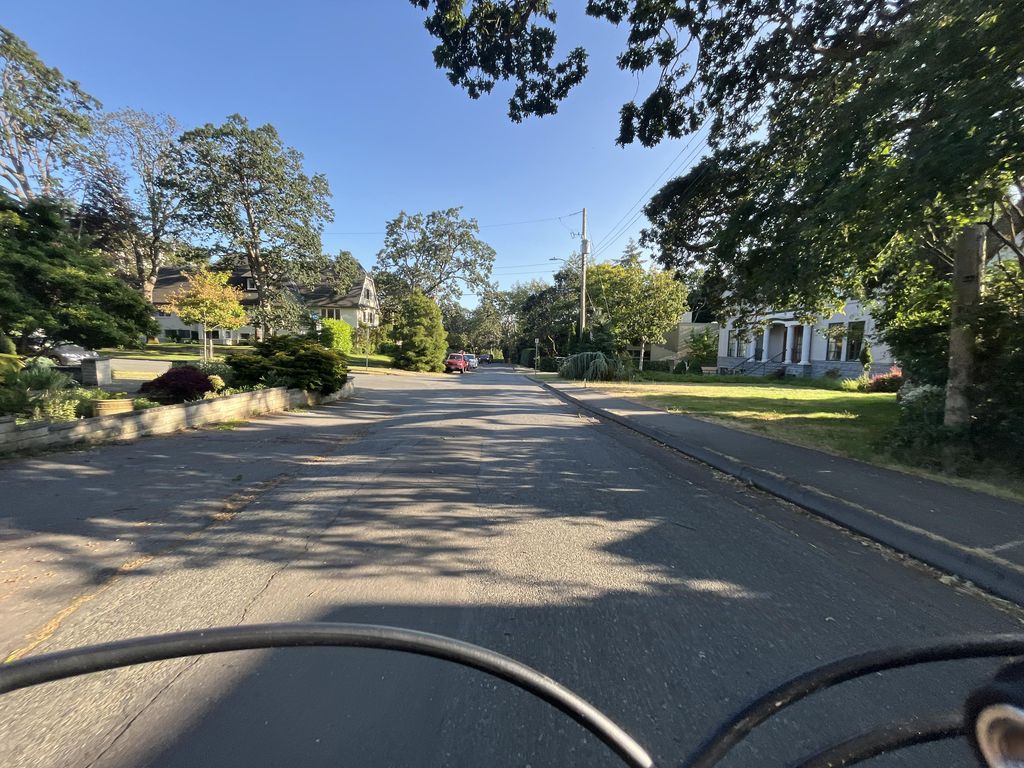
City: victoria